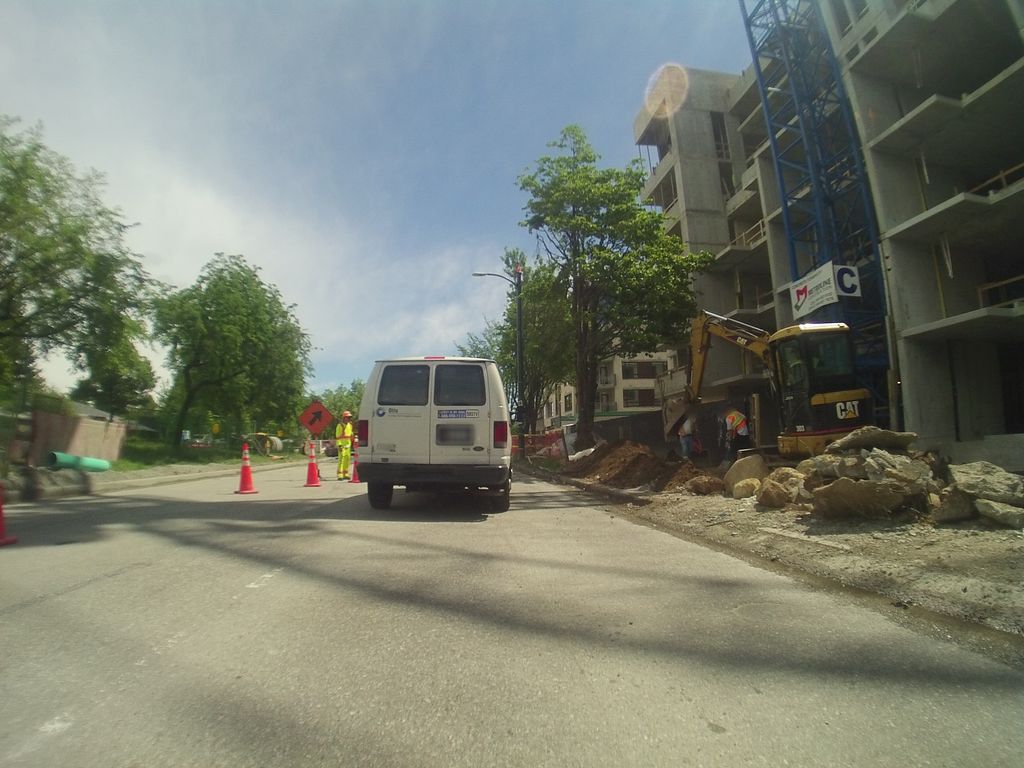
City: vancouver